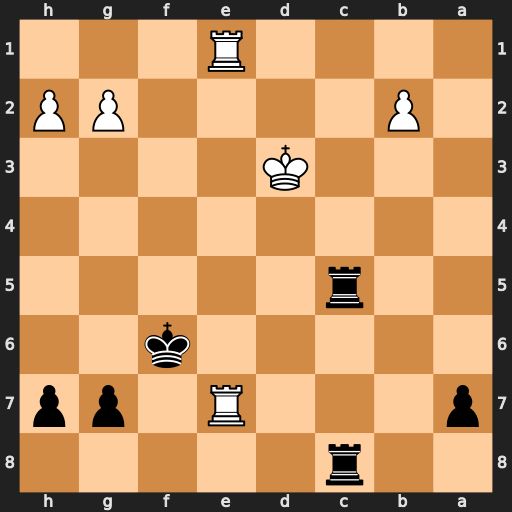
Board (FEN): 2r5/p3R1pp/5k2/2r5/8/3K4/1P4PP/4R3
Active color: b
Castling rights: -
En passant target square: -
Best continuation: Rd8+ Ke4 Kxe7